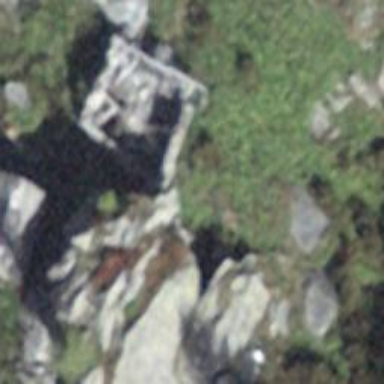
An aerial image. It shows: Historic building in ruins.